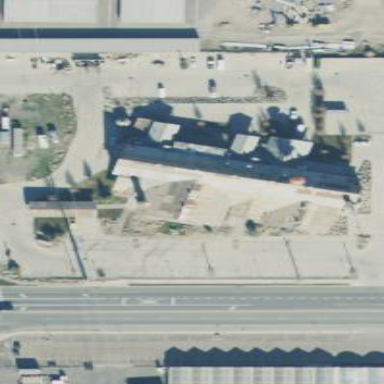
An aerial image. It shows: Retail building that houses motorcycle shop.